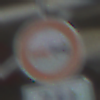
Verkehrszeichen: Ueberholverbot
Zusatzzeichen unten: SonstigeBeschraenkungen4
Umgebung: Indoor, Urban
Tageszeit: Midday
Wetter: NotSpecified
Licht: Natural
Jahreszeit: NotSpecified
Kontrast: MediumContrast